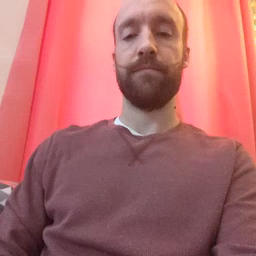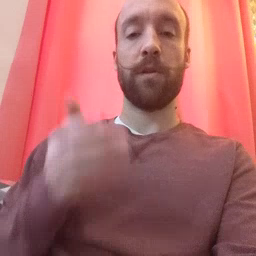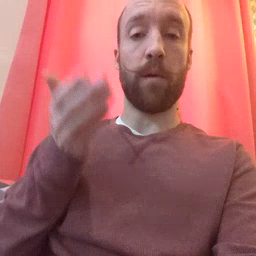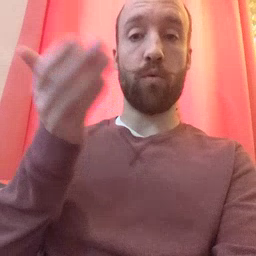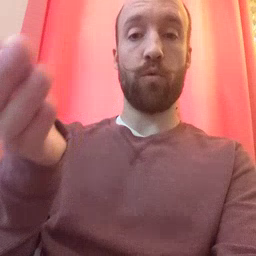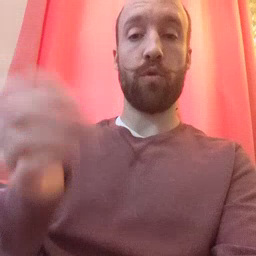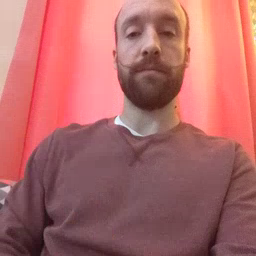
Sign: boat